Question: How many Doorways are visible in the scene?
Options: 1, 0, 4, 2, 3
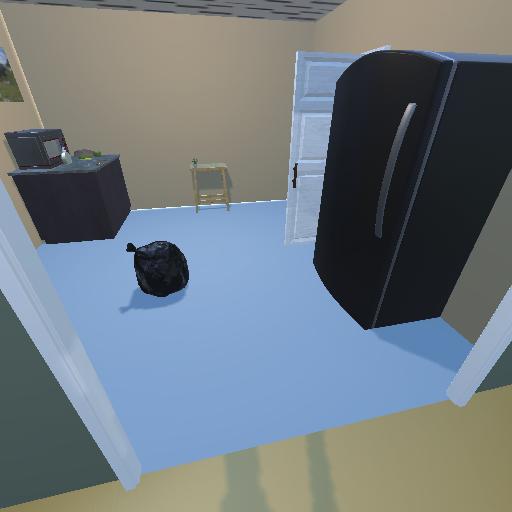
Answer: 1